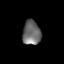
Tissue: lung
Cell type: T cells
Senescence score: 0.1507
Nuclear area (px): 436
Mean DAPI intensity: 106.998